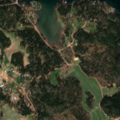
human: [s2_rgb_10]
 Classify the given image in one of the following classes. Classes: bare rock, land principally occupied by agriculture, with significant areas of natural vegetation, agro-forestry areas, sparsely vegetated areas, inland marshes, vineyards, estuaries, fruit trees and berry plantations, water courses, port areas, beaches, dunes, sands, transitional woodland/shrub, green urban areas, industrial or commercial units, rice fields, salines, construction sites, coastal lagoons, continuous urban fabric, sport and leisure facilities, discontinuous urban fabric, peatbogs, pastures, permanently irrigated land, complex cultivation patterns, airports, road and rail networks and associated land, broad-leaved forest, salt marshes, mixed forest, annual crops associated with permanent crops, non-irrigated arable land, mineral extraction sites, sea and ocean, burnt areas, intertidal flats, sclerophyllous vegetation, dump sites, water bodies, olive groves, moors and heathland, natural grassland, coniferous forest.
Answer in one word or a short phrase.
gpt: land principally occupied by agriculture, with significant areas of natural vegetation, coniferous forest, mixed forest, sea and ocean